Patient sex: M
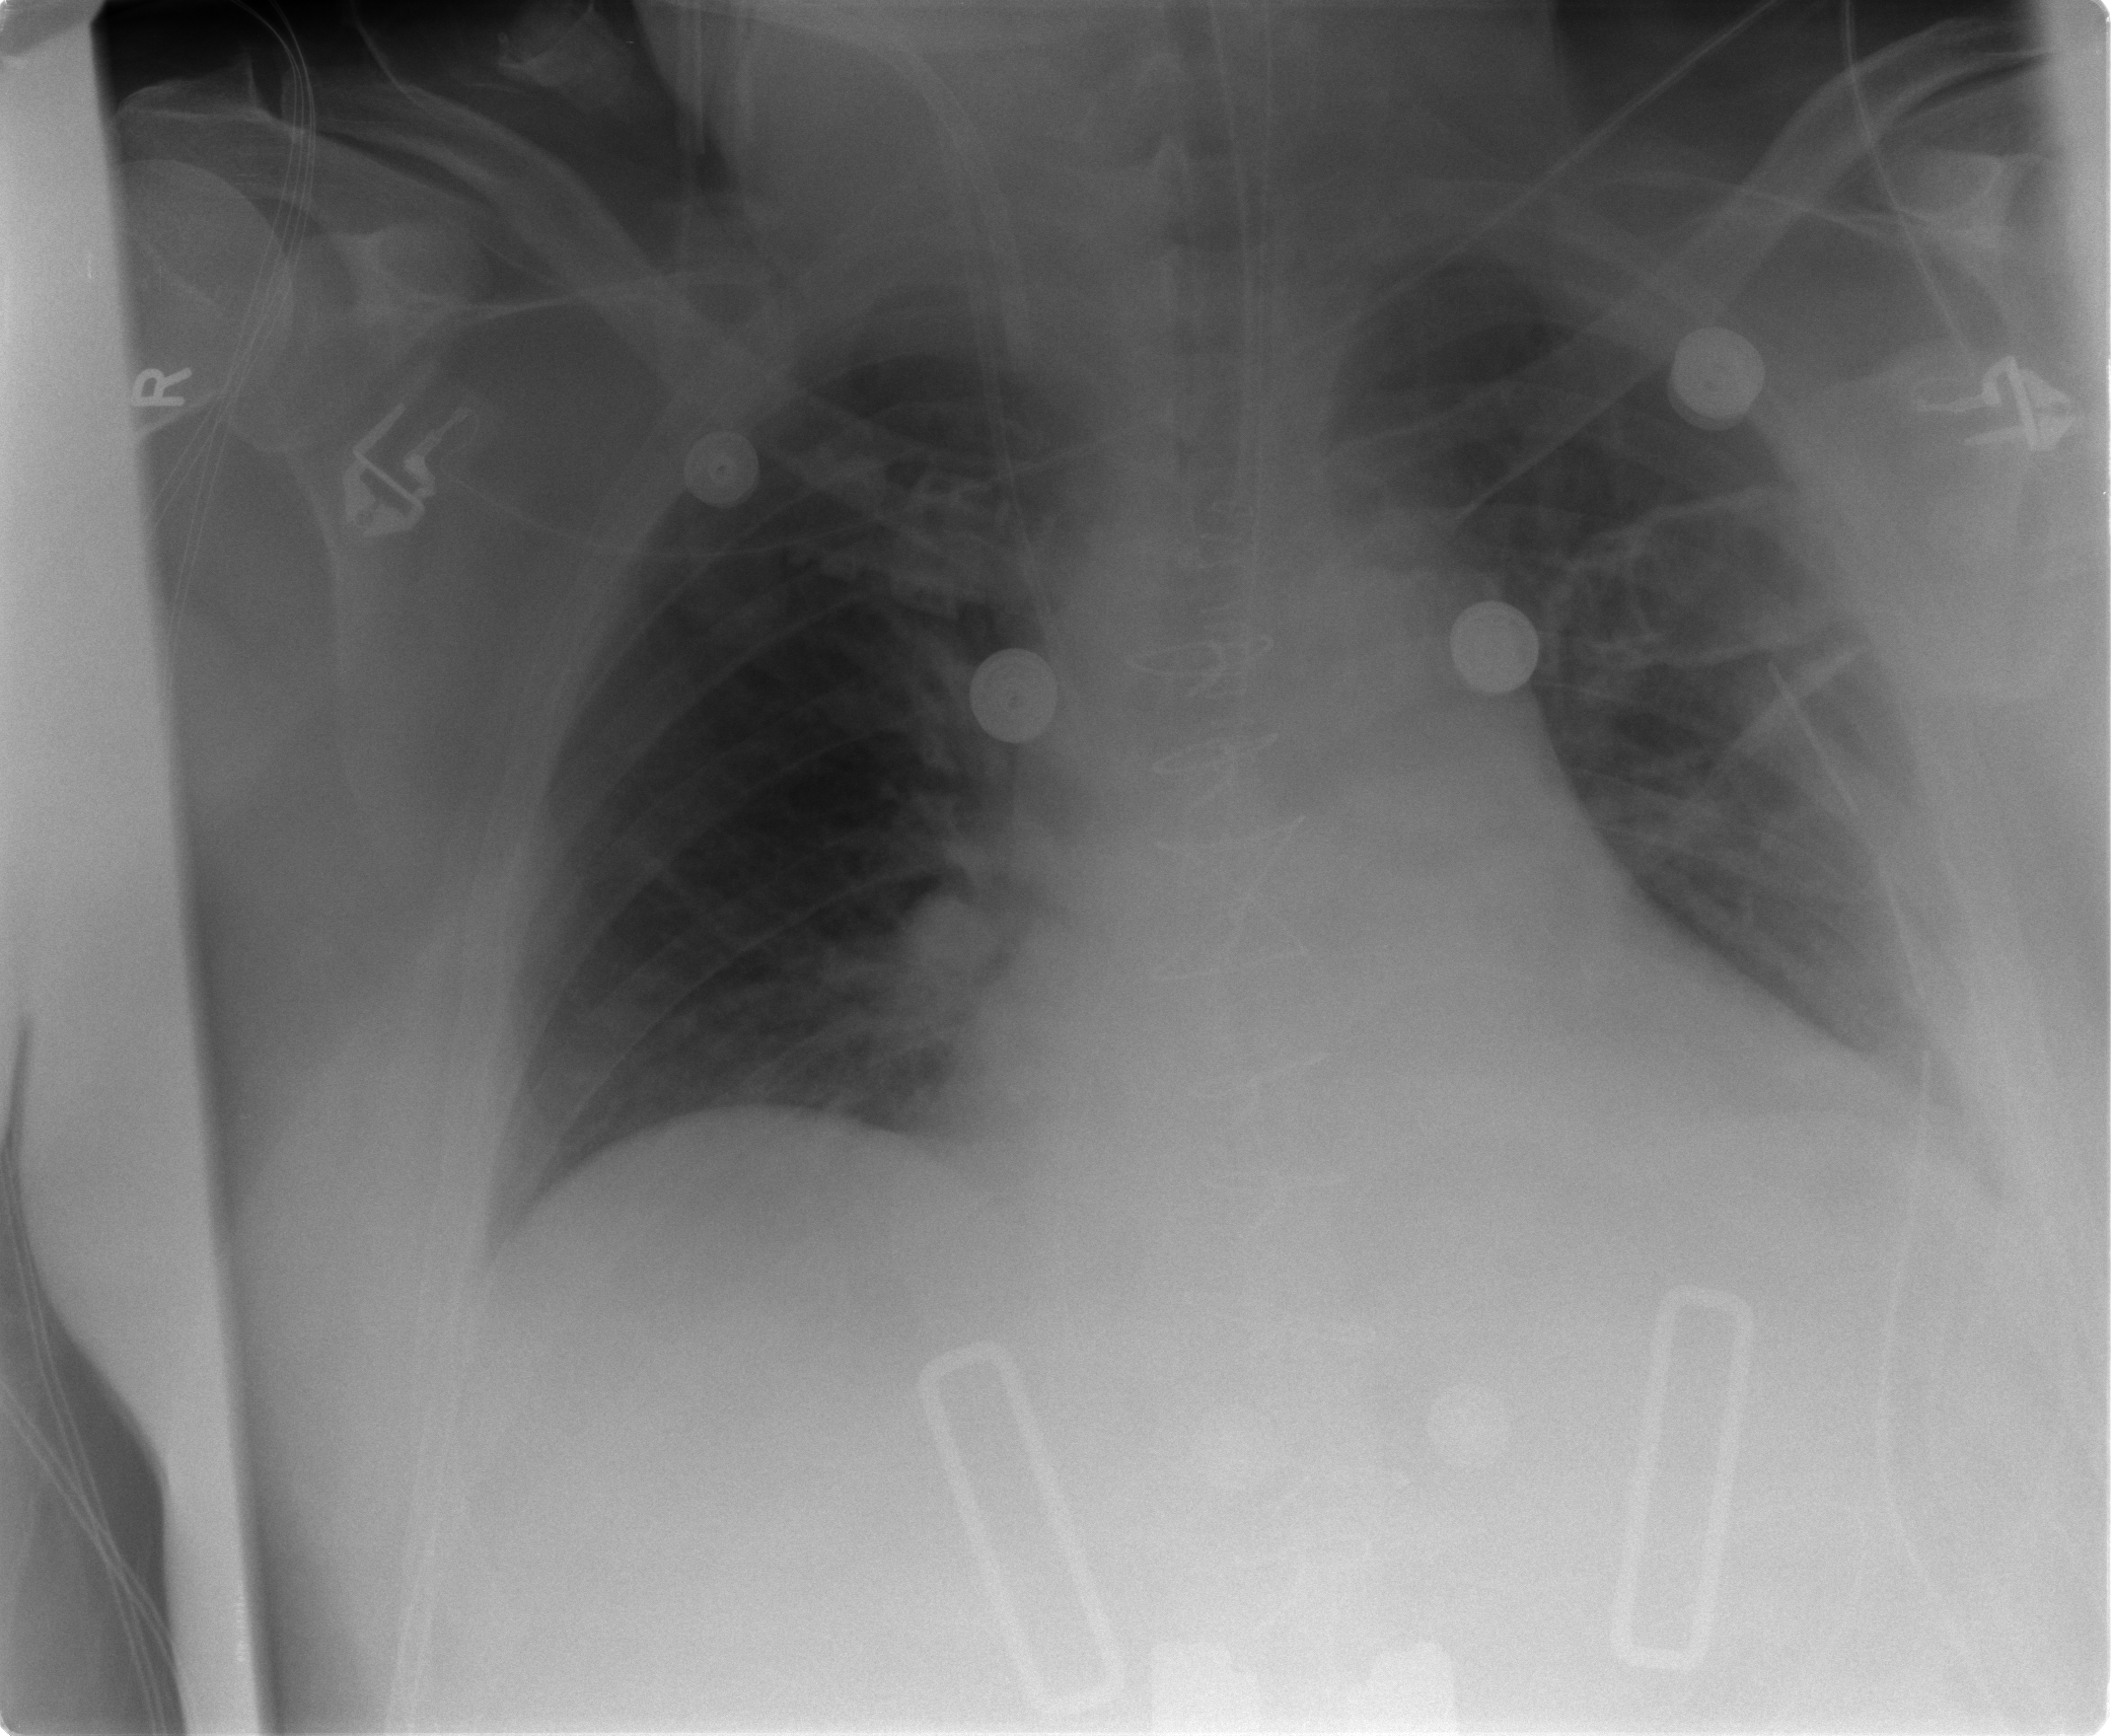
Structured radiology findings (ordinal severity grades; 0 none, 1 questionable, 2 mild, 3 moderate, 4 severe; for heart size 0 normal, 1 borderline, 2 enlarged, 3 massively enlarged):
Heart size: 2
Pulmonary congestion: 2
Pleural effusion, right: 0
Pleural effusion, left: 2
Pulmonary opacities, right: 0
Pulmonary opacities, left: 0
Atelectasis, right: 0
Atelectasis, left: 2